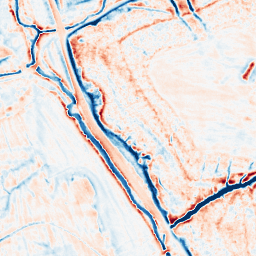
Category: multiscale
Decomposition family: dog_multiscale
Decomposition parameters: sigma_ratio: 1.6
n_scales: 4
base_sigma: 0.5
Upsampling method: sinc_hamming
Upsampling parameters: scale: 4
kernel_size: 16
Upsampling scale: 4